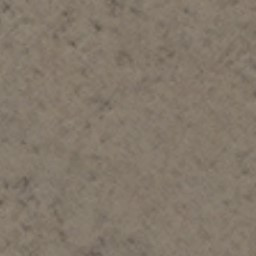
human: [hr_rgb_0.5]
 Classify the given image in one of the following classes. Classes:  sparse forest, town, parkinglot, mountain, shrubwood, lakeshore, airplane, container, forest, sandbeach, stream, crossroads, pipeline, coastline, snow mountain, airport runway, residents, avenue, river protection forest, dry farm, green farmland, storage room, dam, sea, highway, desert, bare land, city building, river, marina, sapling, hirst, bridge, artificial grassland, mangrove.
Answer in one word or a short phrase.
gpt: bare land